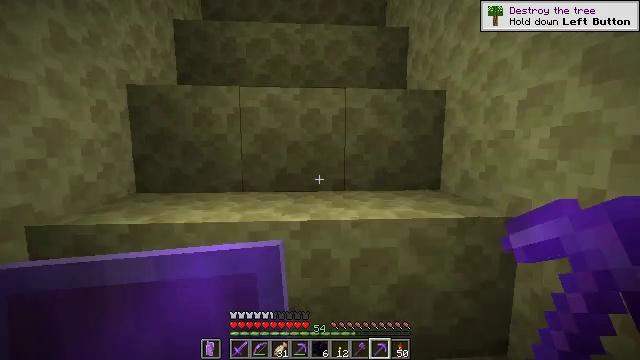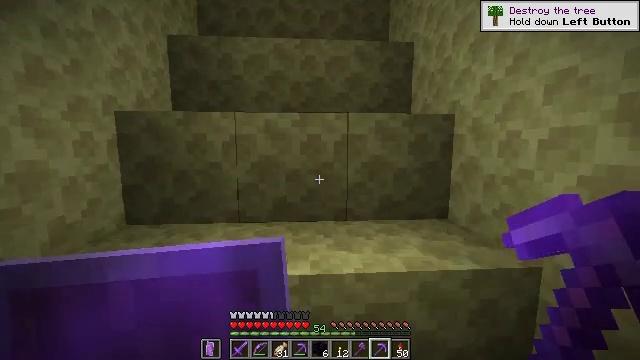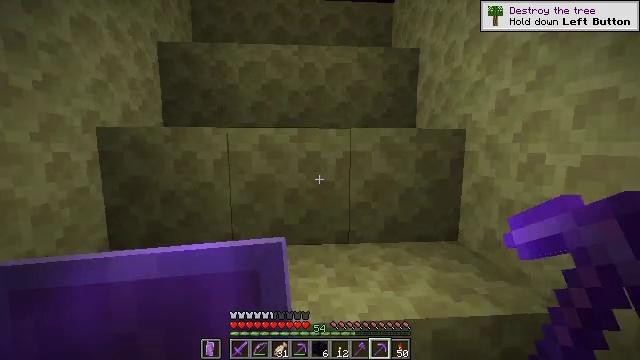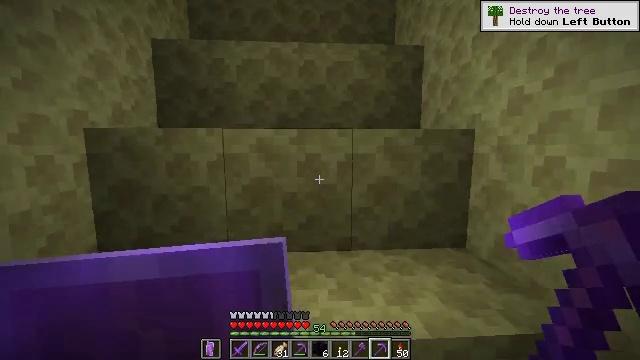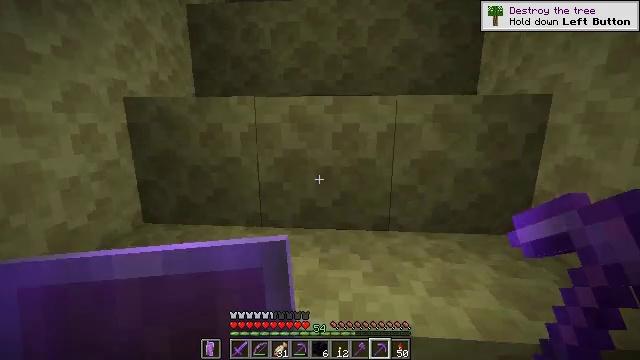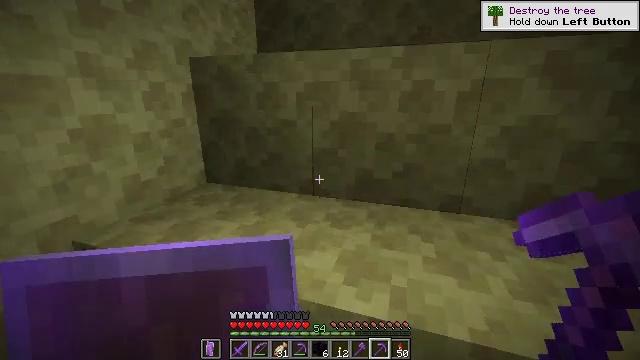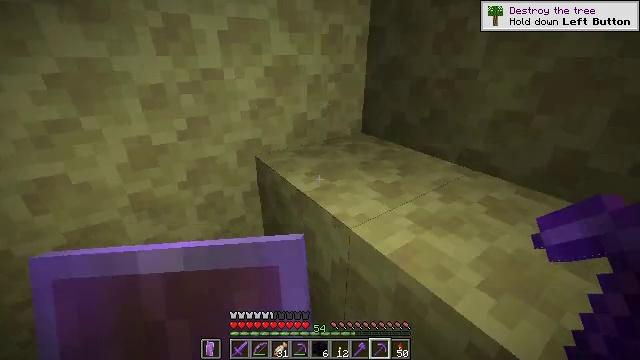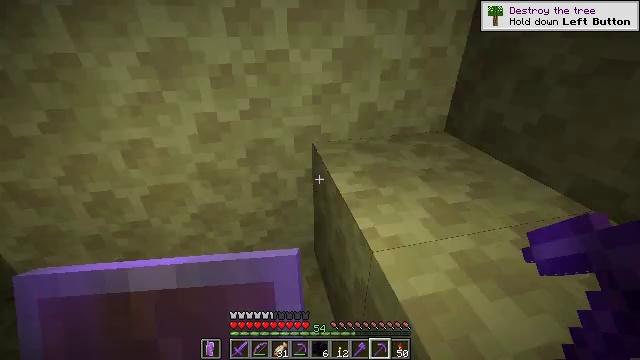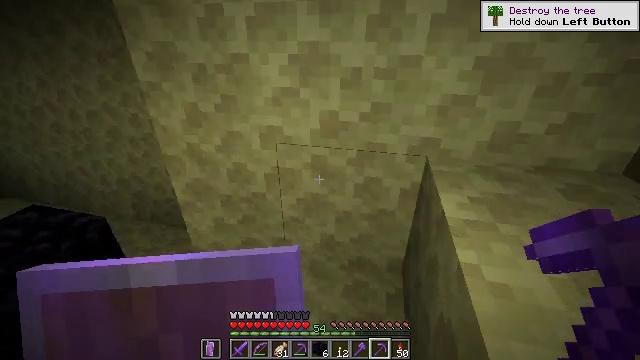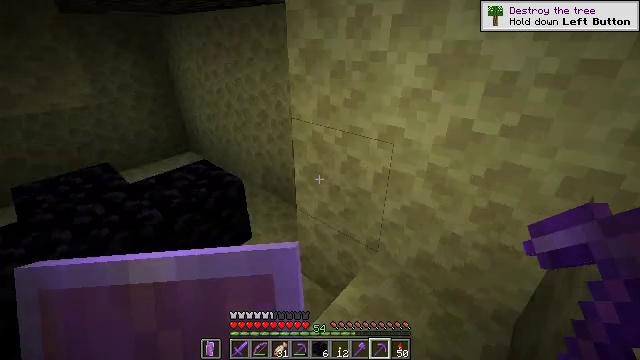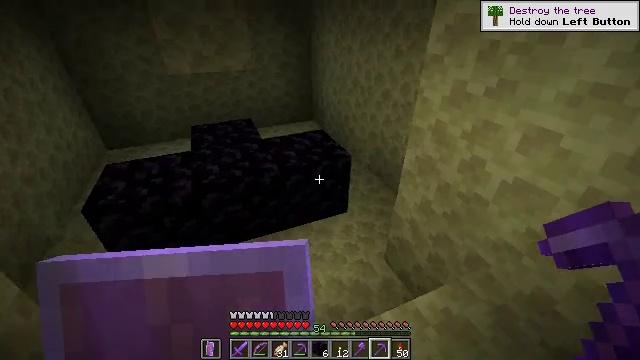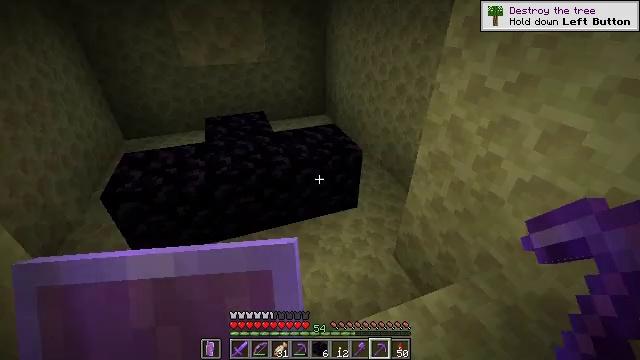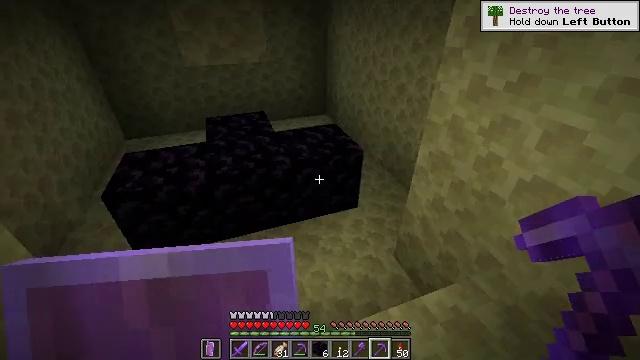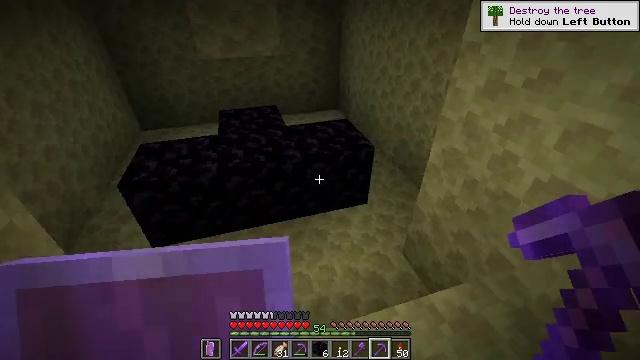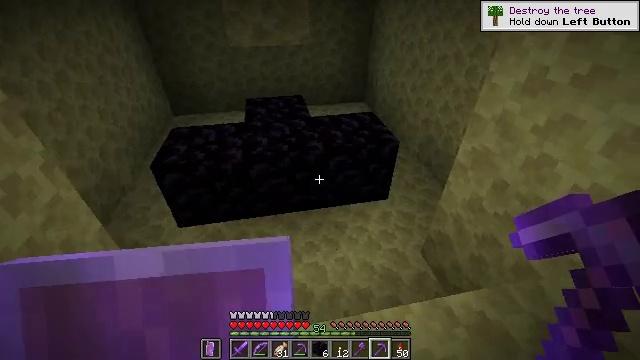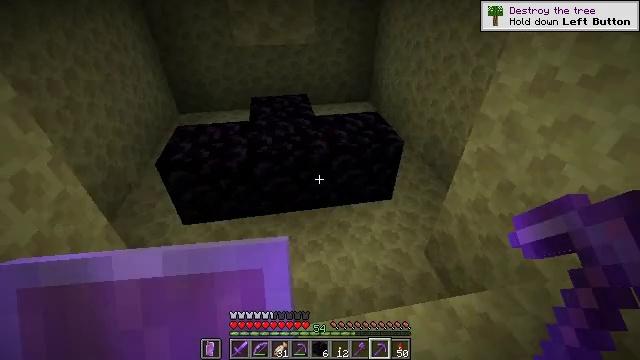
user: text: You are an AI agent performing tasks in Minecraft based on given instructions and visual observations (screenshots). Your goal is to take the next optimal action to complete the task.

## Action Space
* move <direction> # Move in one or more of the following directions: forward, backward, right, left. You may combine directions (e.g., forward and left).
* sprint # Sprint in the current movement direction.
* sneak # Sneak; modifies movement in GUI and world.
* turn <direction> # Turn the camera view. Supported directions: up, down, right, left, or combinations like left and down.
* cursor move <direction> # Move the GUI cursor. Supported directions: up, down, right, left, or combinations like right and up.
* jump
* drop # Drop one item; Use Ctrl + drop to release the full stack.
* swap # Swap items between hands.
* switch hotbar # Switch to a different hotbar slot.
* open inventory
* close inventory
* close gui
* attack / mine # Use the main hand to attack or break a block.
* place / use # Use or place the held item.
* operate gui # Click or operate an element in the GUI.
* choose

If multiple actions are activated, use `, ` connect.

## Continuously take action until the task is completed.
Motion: motion action
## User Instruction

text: Gather end stone from the End.
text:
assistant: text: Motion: move forward, jump
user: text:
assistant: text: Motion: move forward, jump
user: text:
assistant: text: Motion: move forward
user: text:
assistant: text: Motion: move forward, turn left and down
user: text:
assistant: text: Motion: move forward, turn left and down
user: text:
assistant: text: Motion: move forward, turn left and down
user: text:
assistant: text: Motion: turn left and down
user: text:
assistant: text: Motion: turn left and up
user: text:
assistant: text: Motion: turn left
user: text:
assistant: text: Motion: turn left and down
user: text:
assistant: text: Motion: turn left and down
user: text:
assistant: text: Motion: no_op
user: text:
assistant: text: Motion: turn left and down
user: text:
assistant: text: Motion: turn left and down
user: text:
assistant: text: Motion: turn left
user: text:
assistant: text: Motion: turn left
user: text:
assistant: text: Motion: turn left
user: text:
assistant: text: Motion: turn left
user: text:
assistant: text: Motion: turn left
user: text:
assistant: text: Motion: no_op
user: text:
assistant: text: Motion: no_op
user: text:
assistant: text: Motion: no_op
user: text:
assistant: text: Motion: move forward
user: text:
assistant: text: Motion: move forward
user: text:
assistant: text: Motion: move forward
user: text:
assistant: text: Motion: move forward
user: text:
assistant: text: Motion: move forward and move right
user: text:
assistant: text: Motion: move forward and move right
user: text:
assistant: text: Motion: move forward and move right
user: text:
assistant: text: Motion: no_op